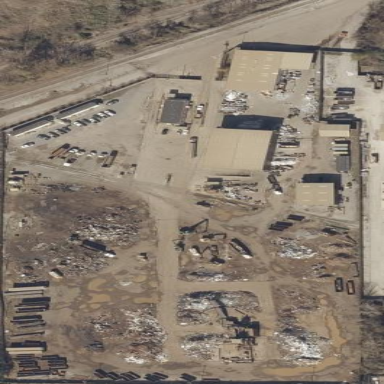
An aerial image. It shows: Industrial area designated as scrap yard.